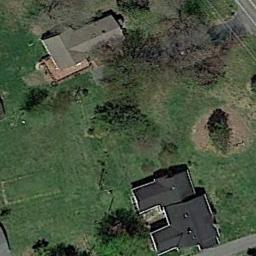
Label: residential